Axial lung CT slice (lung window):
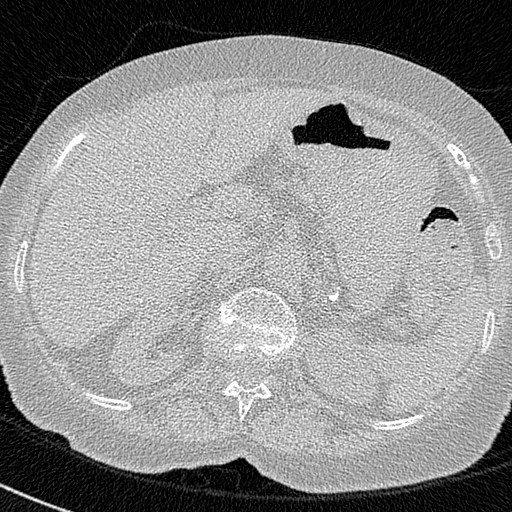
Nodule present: no